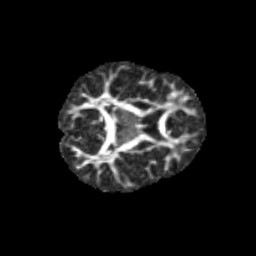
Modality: FA
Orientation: axial
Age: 11
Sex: female
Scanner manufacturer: siemens
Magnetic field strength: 3 T
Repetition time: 3.8 s
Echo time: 0.07 s